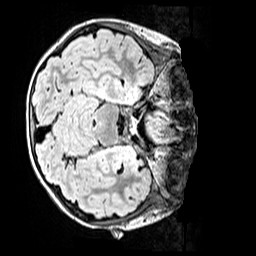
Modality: FLAIR
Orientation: axial
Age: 10
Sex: female
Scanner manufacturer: siemens
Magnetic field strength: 3 T
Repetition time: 5 s
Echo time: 0.388 s